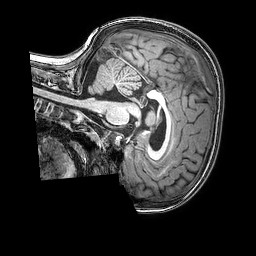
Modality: T1w
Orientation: sagittal
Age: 6
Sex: male
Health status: healthy